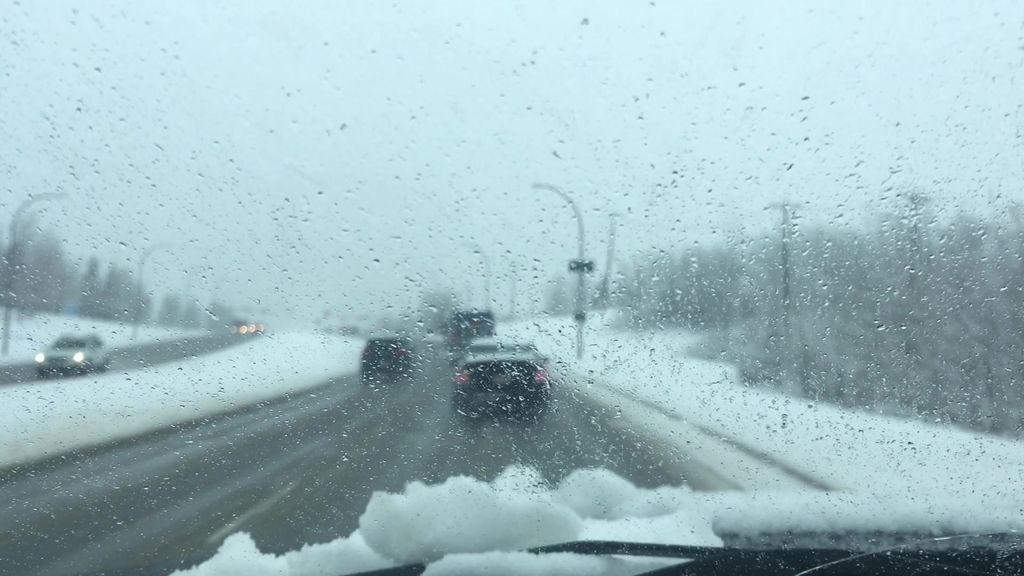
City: edmonton